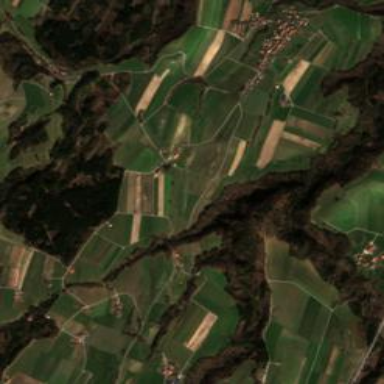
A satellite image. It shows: Picturesque farmland scene.